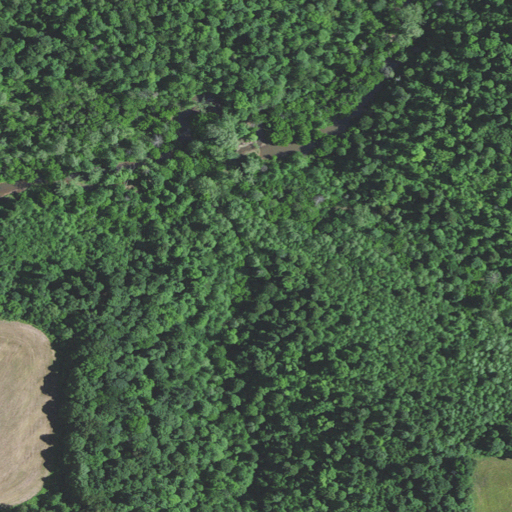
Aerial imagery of valley in Kentucky named Portman Hollow containing deciduous forest, mixed forest, cultivated crops, and pasture